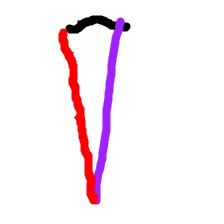
Shape: triangle